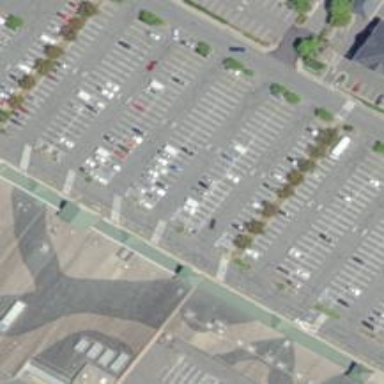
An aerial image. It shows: Parking space.